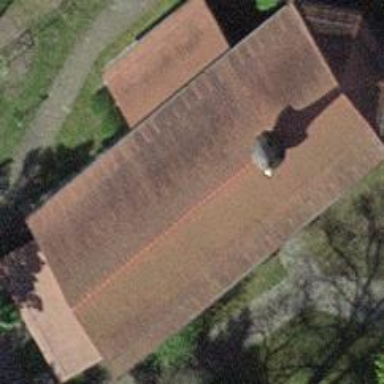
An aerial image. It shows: Chapel that serves as place of worship.